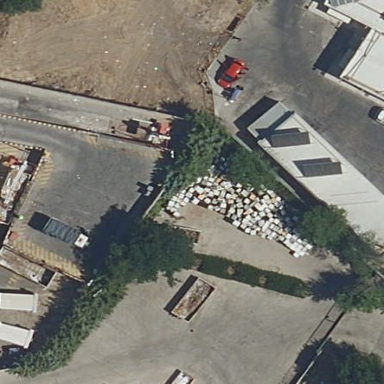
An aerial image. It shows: Car wash facility.